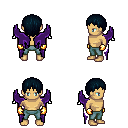
a pixel art fantasy rpg character, male body template, human, tanned skin, purple wings, teal pants, raven plain hairstyle, gold gloves, four views (front, back, left, right), 2x2 character sprite sheet, small pixel art, hard edges, no anti-aliasing